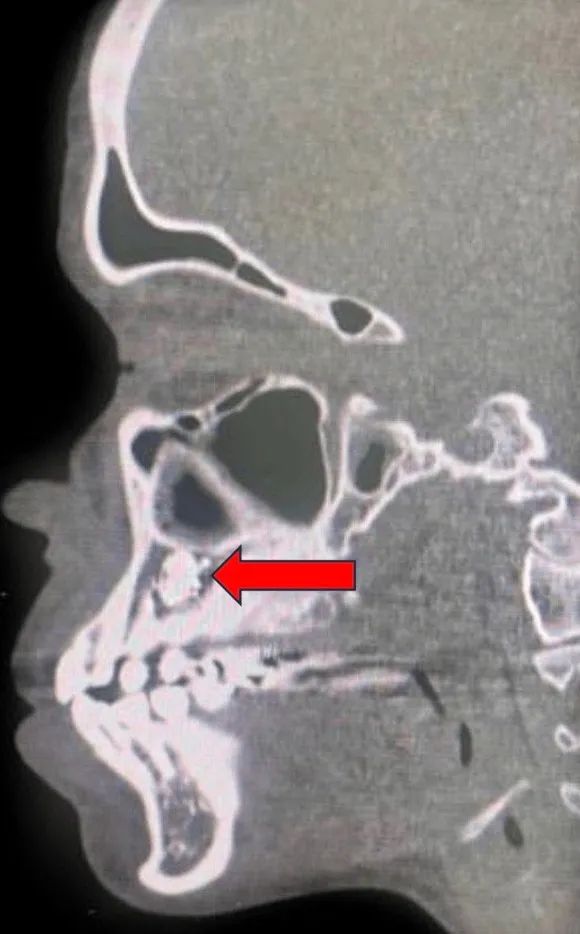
Sagittal view CT showing a radiopaque mass above the premolars in the maxilla.
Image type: radiology (ct)